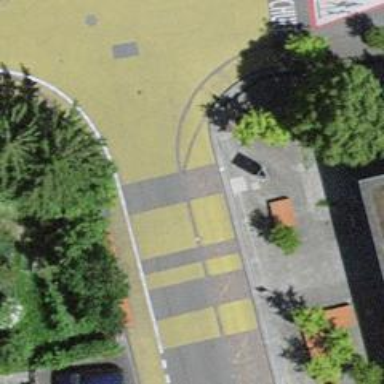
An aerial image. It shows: Platform for public transport on the road.